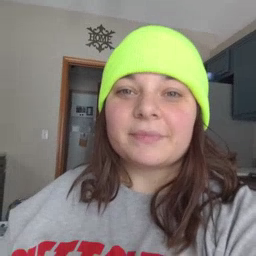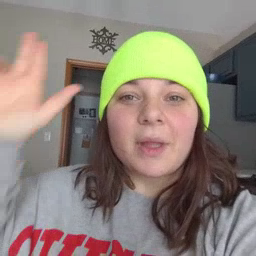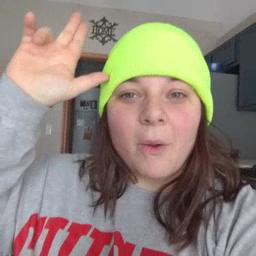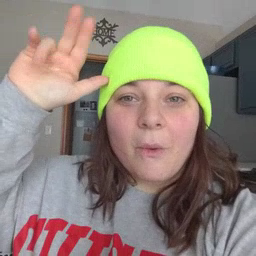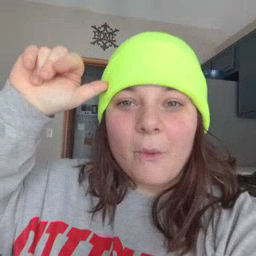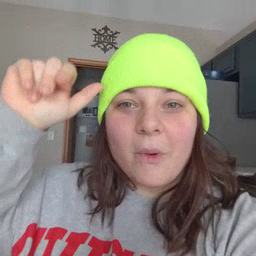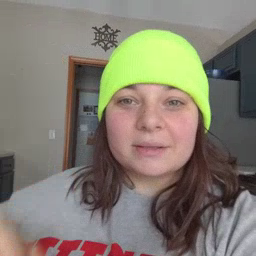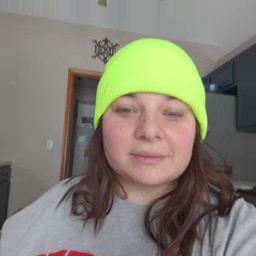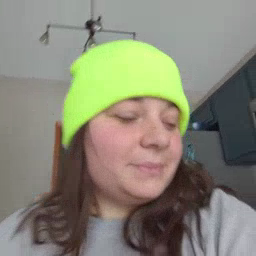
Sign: horse